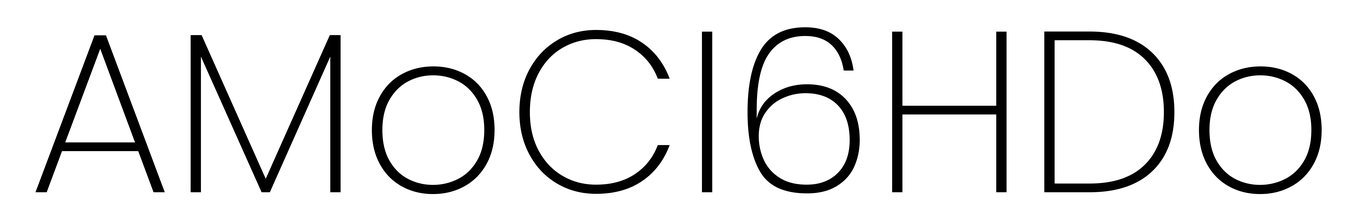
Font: Poppins-ExtraLight